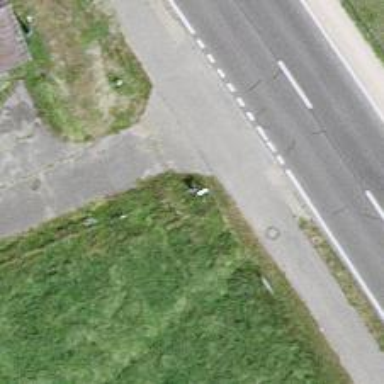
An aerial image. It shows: Bus stop along the road.